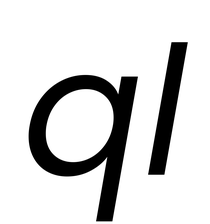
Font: Poppins-Italic